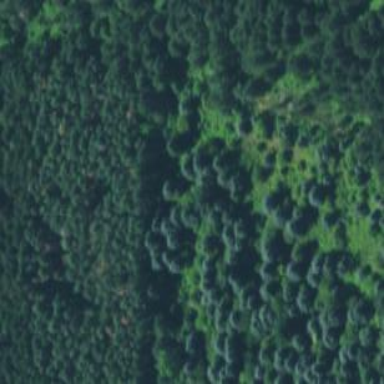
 known for being former Christmas tree plantation."